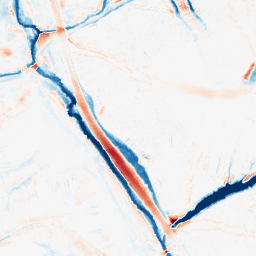
Category: morphological
Decomposition family: tophat_combined
Decomposition parameters: size: 10
Upsampling method: bspline
Upsampling parameters: scale: 2
Upsampling scale: 2